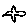
Label: bird